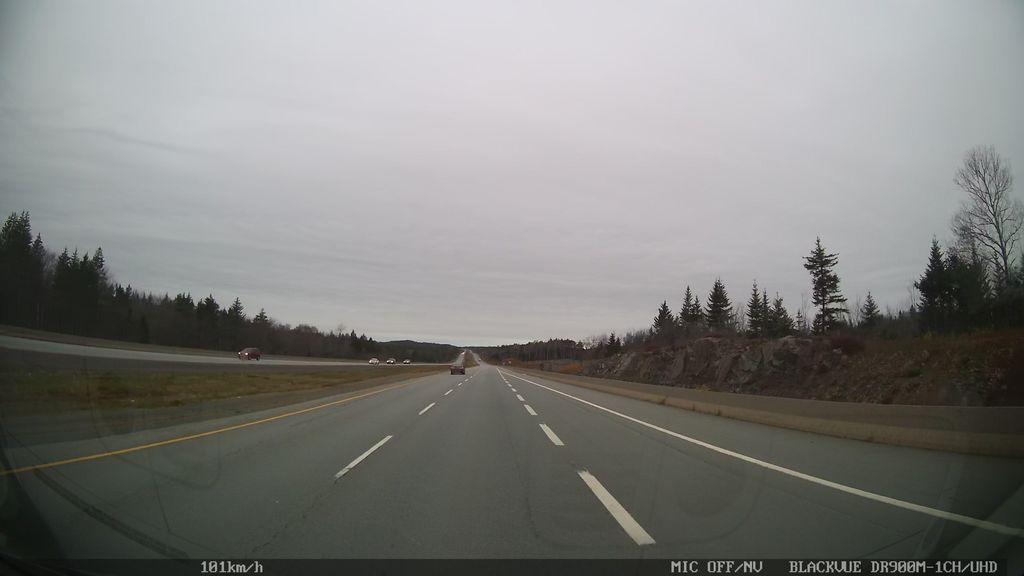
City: halifax